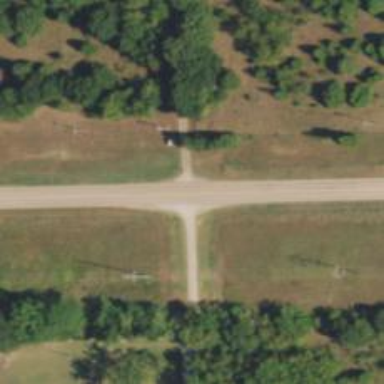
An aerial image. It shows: Secondary road.